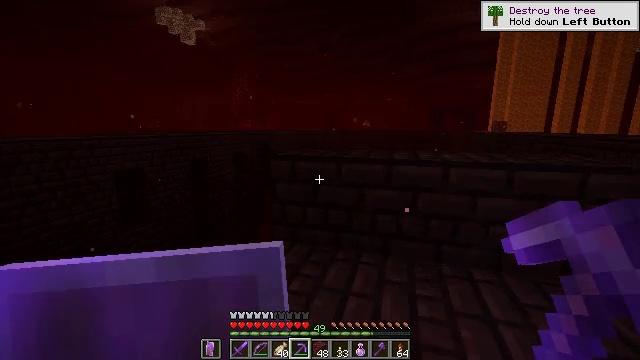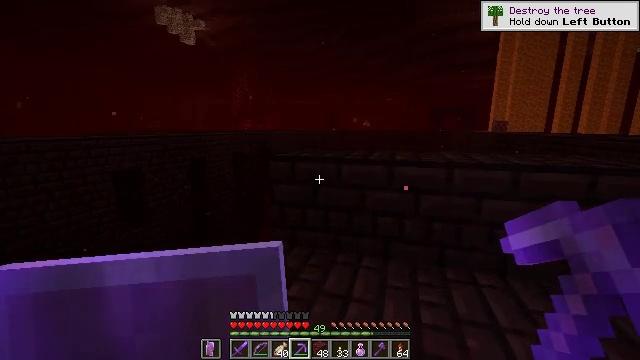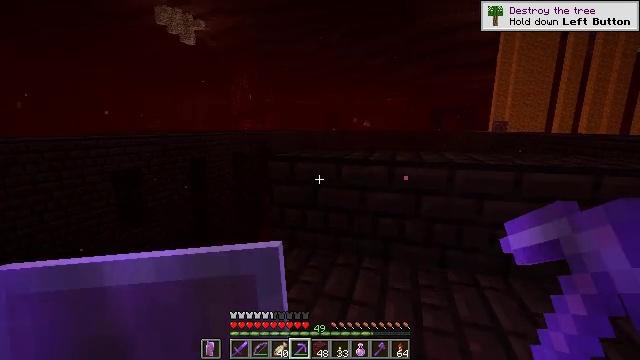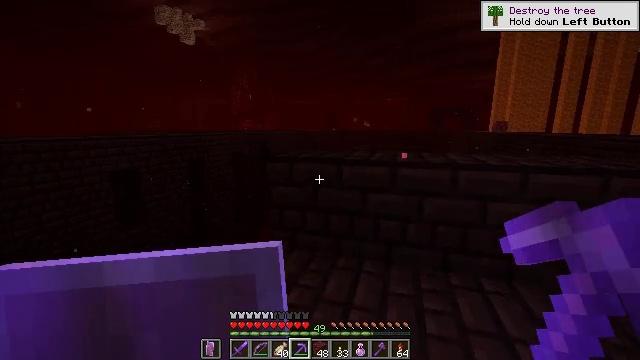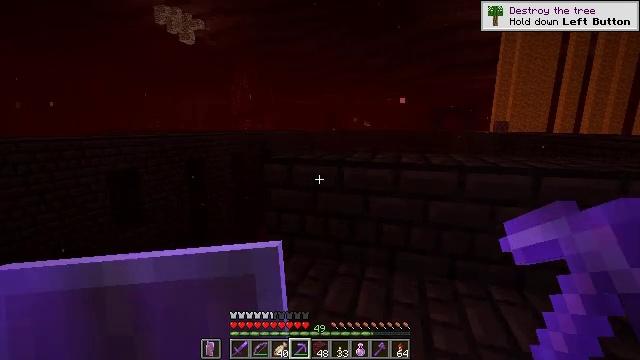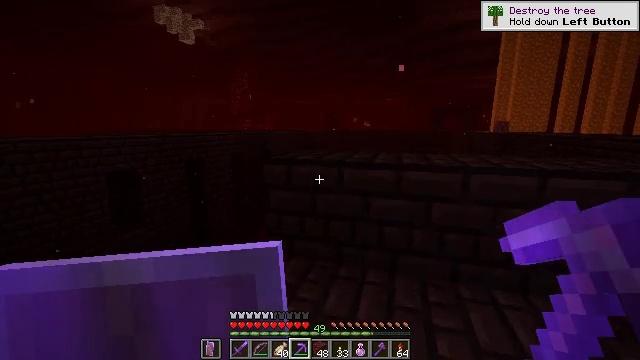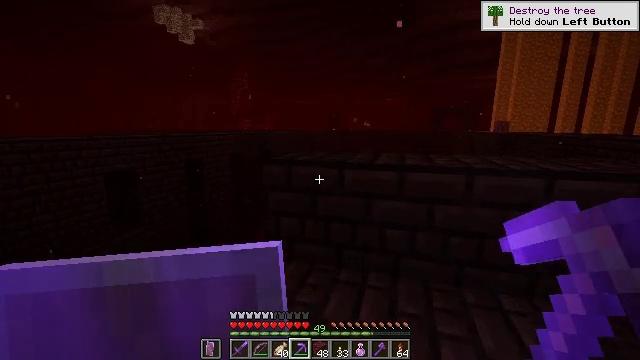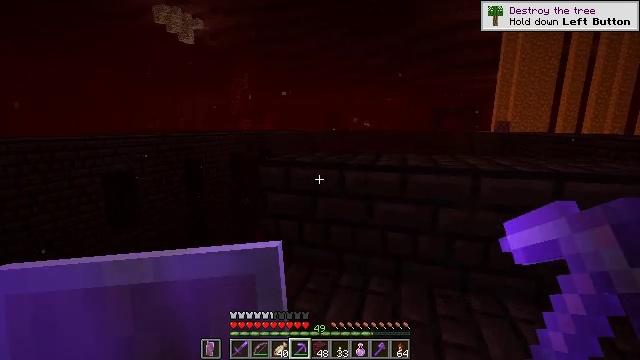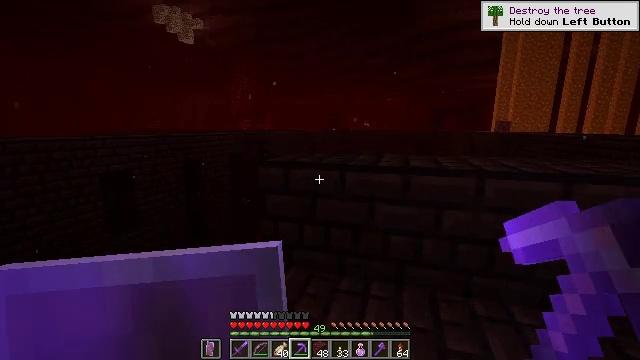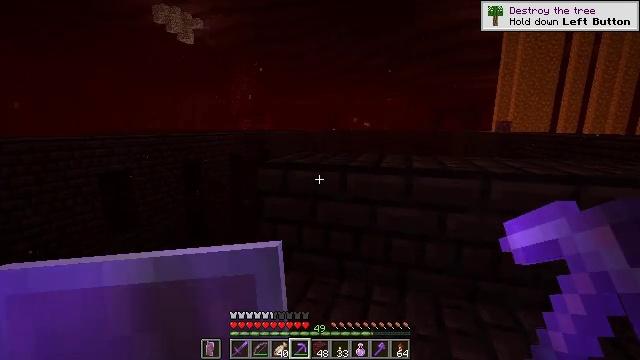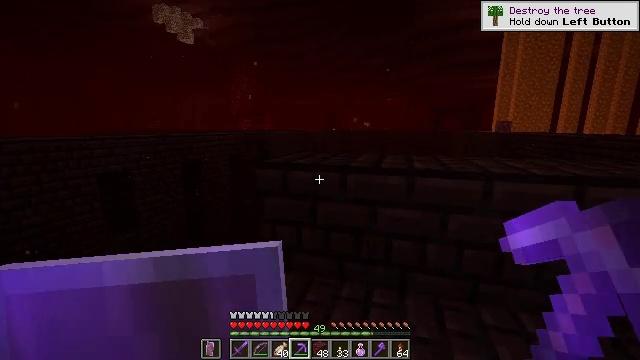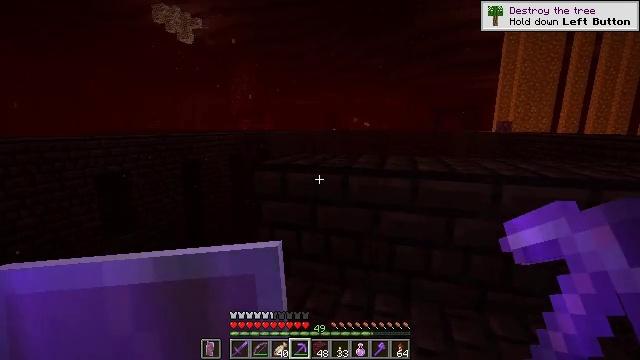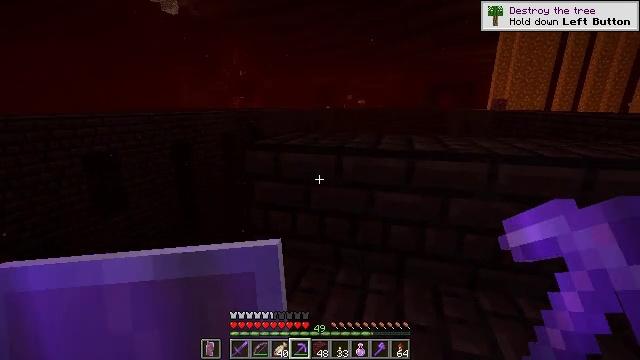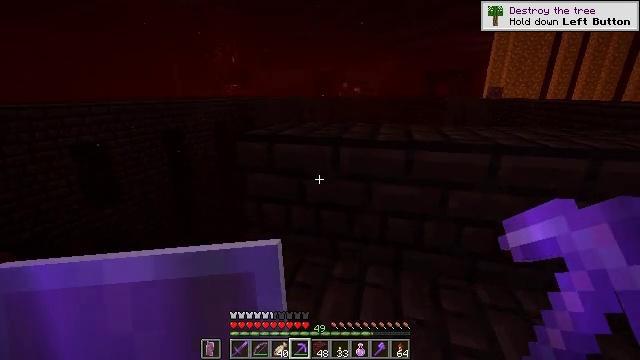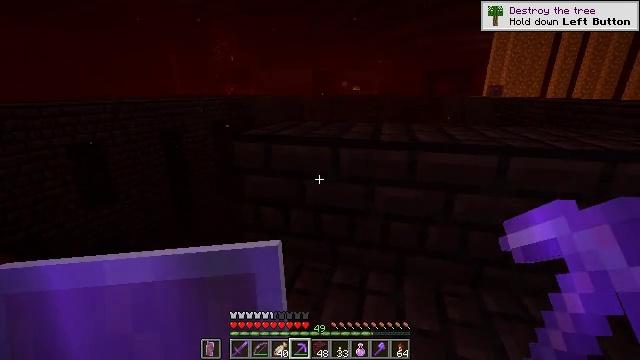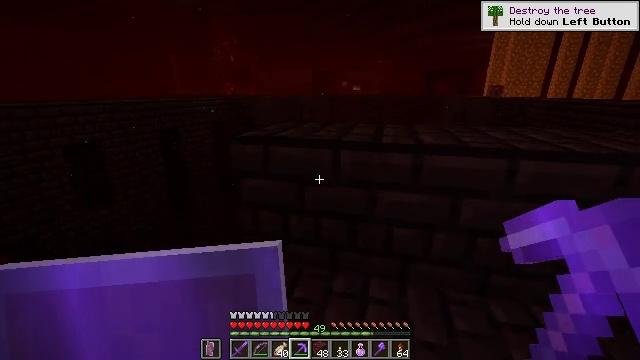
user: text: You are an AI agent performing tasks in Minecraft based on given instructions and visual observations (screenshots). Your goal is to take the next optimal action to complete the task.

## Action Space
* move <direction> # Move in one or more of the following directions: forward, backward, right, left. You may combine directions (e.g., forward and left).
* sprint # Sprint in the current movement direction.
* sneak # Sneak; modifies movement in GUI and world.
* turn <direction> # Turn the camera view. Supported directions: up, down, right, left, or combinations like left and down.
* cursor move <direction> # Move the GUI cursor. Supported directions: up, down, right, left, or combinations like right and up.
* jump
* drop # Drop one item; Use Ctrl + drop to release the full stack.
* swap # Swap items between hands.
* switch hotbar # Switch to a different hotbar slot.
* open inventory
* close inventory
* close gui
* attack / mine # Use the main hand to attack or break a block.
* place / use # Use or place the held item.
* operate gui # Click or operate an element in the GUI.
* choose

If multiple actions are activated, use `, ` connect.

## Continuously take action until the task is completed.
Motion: motion action
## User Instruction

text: Mine nether bricks.
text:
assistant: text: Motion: move forward, sneak
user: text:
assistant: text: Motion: move forward, sneak
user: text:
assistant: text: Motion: move forward, sneak
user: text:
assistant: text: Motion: move forward, sneak
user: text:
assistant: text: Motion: move forward, sneak
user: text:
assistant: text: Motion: move forward, sneak
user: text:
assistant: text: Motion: move forward, sneak
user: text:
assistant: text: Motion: move forward, sneak
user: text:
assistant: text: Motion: move forward, sneak
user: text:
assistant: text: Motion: move forward, sneak
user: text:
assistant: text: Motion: move forward, sneak
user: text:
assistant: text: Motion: move forward, sneak, turn right and down
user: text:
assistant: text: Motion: move forward, sneak, turn right and down
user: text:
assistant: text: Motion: move forward, sneak
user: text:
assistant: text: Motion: move forward, sneak
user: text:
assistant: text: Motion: move forward, sneak
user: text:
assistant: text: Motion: move forward, sneak
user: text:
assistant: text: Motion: move forward, sneak
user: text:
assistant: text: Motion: move forward, sneak
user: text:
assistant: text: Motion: move forward, sneak
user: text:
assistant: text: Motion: move forward, sneak, attack / mine
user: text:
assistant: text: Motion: move forward, sneak, attack / mine
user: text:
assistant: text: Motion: move forward and move right, sneak, attack / mine
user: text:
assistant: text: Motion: move forward and move right, sneak, attack / mine
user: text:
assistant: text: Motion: move forward and move right, sneak, attack / mine
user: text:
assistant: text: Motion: move forward and move right, sneak, attack / mine
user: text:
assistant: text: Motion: move forward and move right, sneak, attack / mine
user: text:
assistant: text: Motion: move forward and move right, sneak, turn right and down, attack / mine
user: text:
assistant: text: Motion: move forward and move right, sneak, attack / mine
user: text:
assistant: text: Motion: move forward and move right, sneak, attack / mine